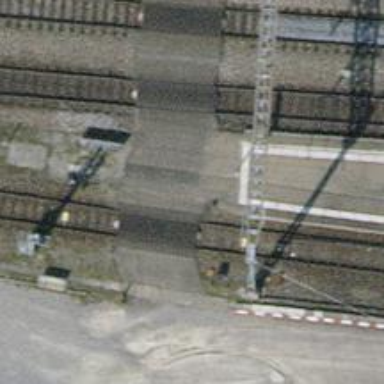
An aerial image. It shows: Railway switch.